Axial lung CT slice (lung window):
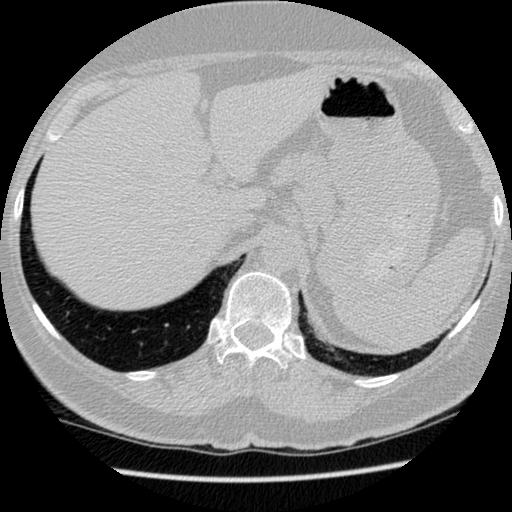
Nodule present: no